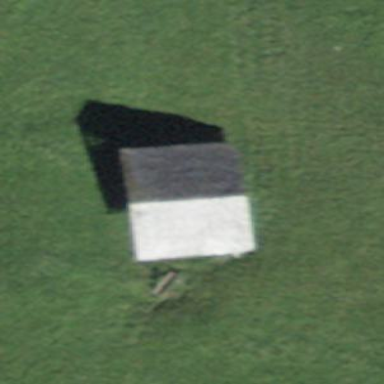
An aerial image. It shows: Barn.